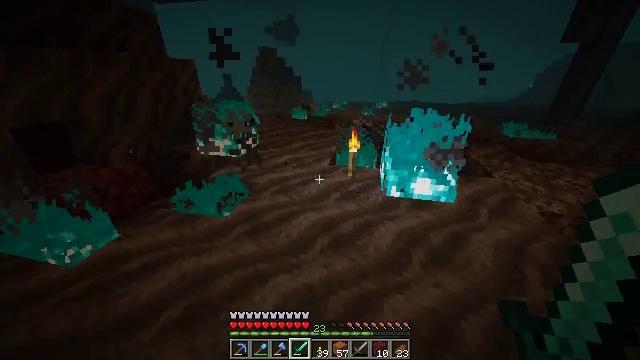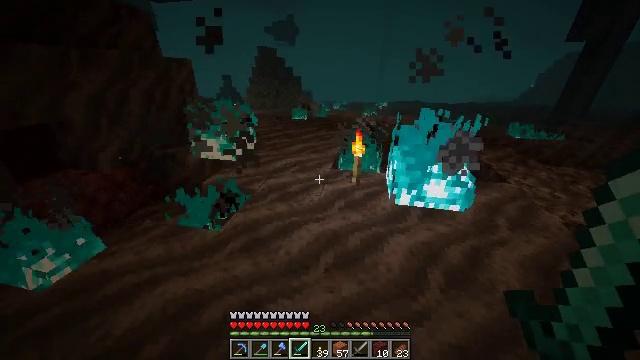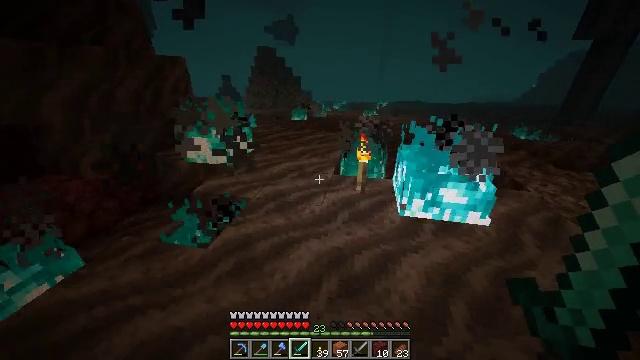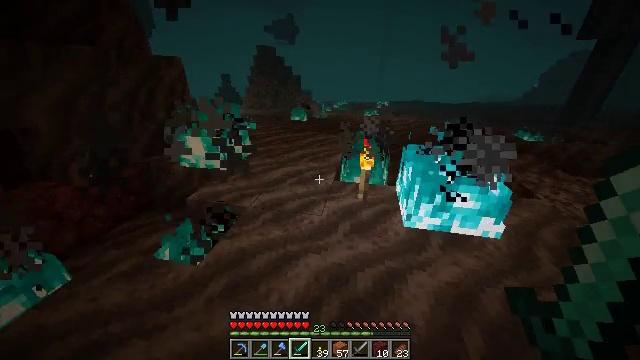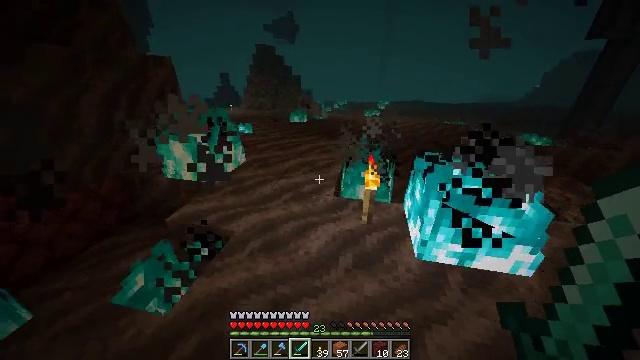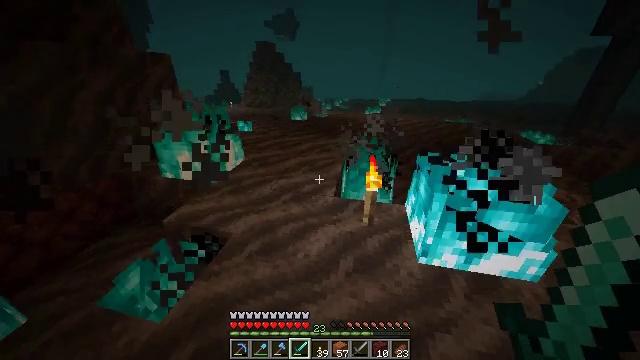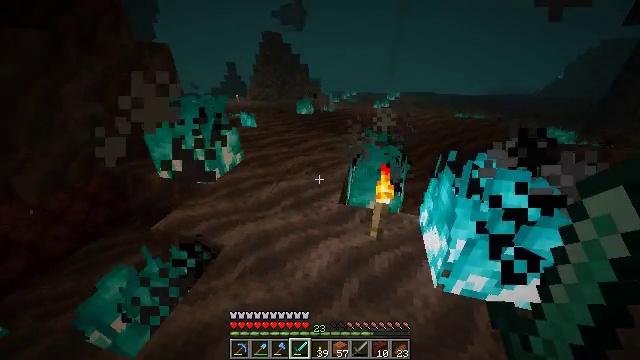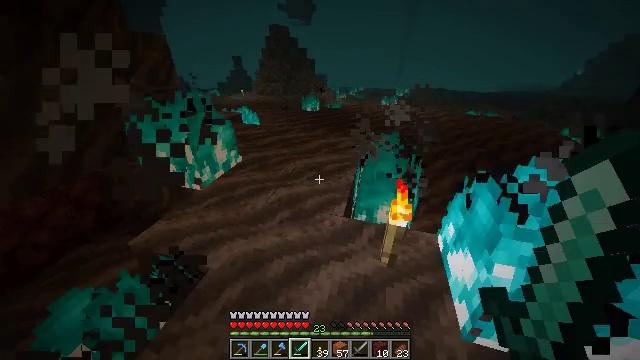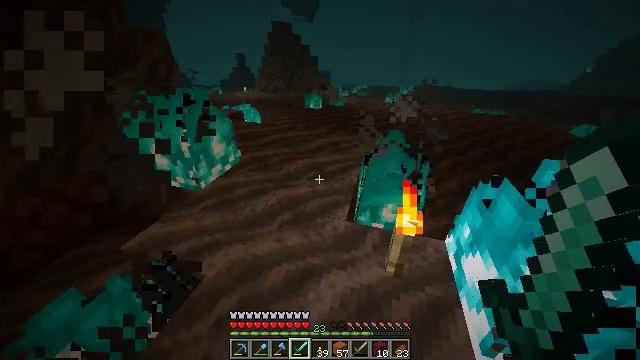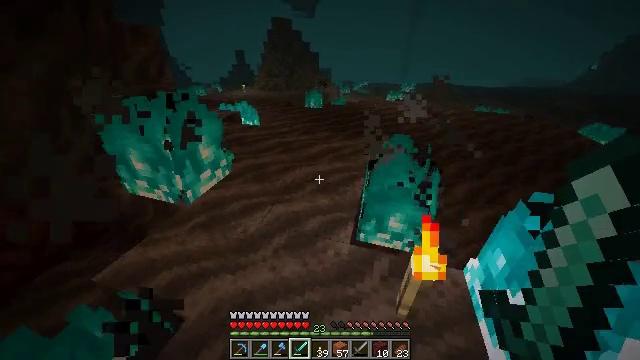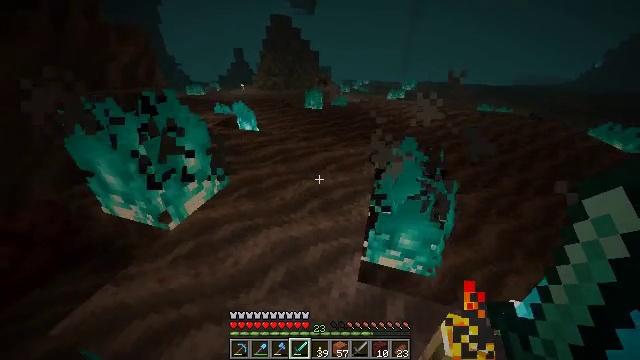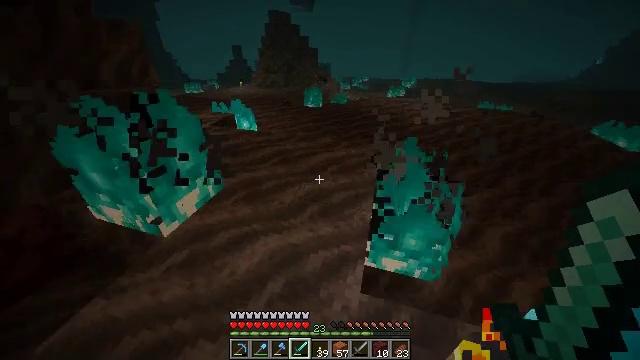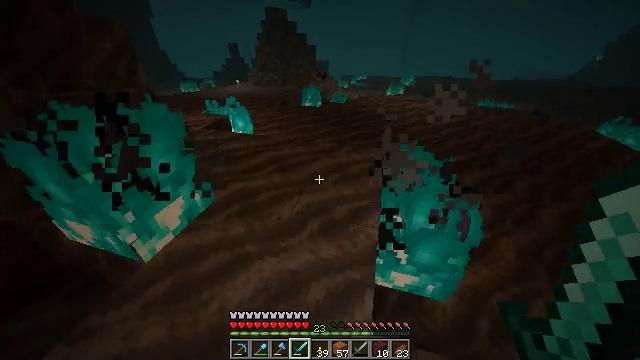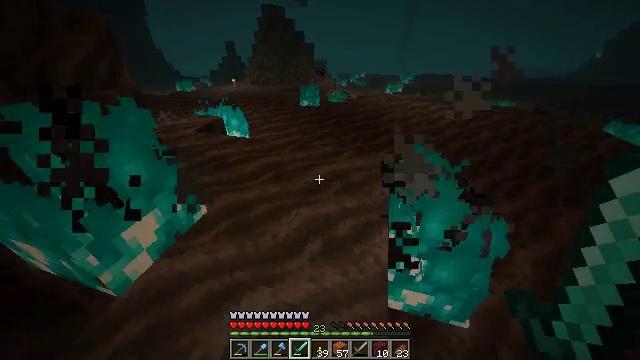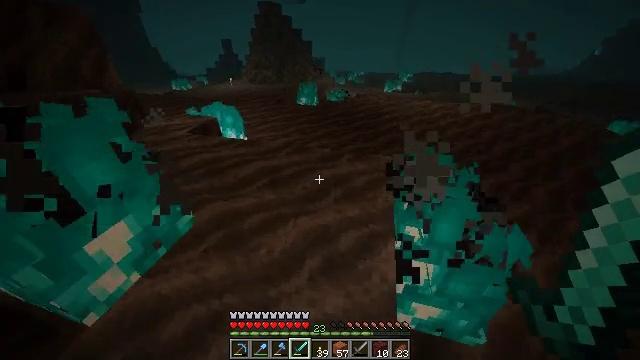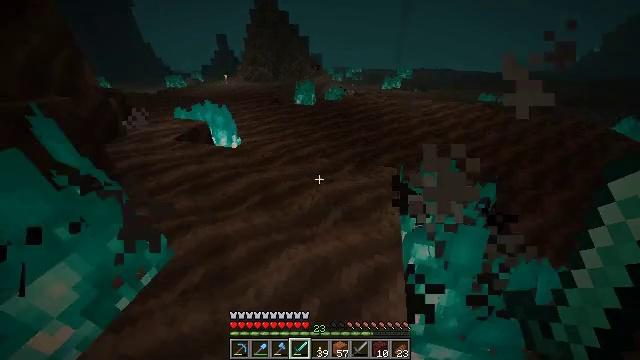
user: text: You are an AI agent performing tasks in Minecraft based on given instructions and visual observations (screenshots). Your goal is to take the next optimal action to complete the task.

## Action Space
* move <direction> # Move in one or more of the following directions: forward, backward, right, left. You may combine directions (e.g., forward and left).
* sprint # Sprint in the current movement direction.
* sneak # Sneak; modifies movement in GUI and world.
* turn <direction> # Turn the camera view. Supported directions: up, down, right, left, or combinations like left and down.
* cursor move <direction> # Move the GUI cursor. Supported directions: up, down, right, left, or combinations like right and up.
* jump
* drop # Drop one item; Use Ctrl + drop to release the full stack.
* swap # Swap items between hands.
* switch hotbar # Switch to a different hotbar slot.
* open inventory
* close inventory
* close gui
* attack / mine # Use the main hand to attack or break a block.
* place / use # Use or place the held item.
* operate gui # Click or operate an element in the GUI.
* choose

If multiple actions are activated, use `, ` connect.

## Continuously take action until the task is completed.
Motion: motion action
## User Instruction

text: Extinguish the soul fire.
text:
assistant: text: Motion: move forward, sprint
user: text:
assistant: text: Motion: move forward, sprint
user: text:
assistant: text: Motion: move forward, sprint
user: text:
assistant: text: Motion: move forward, sprint
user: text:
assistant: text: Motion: move forward, sprint
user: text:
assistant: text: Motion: move forward, sprint, turn left and down
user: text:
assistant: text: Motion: move forward, sprint, turn left and down
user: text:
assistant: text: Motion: move forward, sprint
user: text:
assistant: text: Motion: move forward, sprint
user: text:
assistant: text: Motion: move forward, sprint
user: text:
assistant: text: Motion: move forward, sprint
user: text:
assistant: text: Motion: move forward, sprint
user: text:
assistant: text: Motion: move forward, sprint
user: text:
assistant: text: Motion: move forward, sprint
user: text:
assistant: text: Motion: move forward, sprint
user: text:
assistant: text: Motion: move forward, sprint, turn right
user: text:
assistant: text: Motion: move forward, sprint, turn right
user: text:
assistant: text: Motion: move forward, sprint, turn right
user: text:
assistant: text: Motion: move forward, sprint, turn right
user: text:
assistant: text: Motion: move forward, sprint, turn right
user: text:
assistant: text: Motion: move forward, sprint
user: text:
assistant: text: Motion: move forward, sprint
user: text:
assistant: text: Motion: move forward, sprint
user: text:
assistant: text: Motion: move forward, sprint
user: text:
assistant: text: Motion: move forward, sprint
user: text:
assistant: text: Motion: move forward, sprint
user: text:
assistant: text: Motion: move forward, sprint
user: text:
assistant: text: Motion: move forward, sprint
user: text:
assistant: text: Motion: move forward, sprint
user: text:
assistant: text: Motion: move forward, sprint